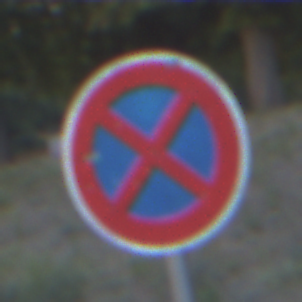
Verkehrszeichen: AbsolutesHalteverbot
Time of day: SunriseSunset
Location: Outdoor (Urban)
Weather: Clear
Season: NotSpecified
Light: Natural